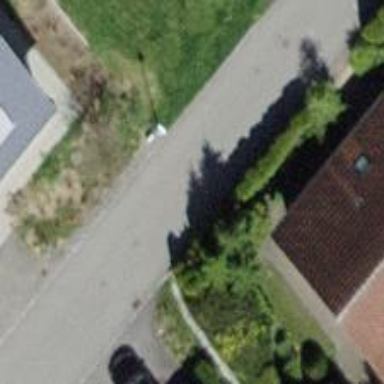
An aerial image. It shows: Smooth asphalt road in residential area.